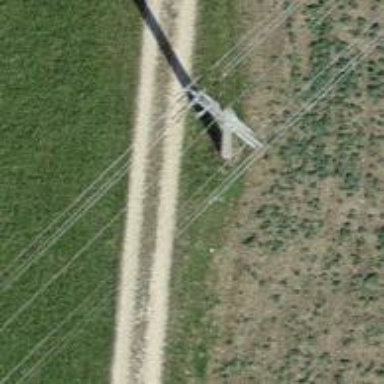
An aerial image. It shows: Power pole.